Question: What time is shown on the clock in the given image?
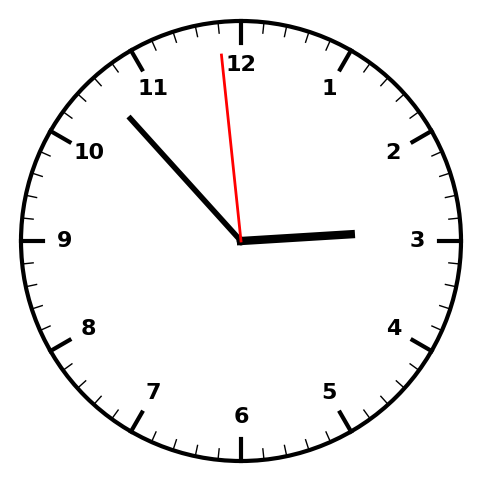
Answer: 02:52:59